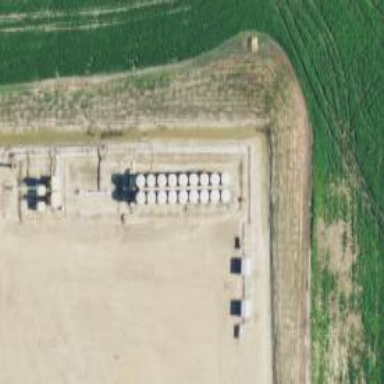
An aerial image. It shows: Storage tank with man-made structure.